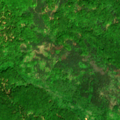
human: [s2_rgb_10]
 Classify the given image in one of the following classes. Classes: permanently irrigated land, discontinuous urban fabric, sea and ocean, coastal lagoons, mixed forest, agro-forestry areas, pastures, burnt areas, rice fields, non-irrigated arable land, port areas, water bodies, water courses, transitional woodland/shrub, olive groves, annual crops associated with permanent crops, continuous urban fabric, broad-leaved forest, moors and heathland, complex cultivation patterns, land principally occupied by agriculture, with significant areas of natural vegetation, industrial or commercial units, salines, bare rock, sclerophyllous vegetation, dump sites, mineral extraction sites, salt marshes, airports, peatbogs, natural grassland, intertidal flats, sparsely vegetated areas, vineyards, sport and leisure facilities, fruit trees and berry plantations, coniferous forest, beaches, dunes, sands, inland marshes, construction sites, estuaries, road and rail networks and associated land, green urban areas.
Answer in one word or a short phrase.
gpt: land principally occupied by agriculture, with significant areas of natural vegetation, broad-leaved forest, mixed forest